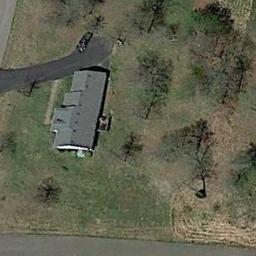
Label: residential